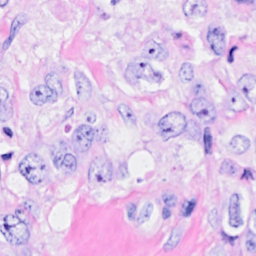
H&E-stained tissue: Breast